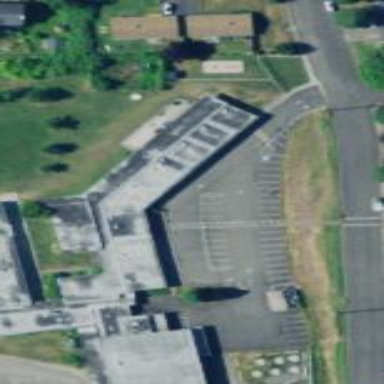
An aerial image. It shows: School building.